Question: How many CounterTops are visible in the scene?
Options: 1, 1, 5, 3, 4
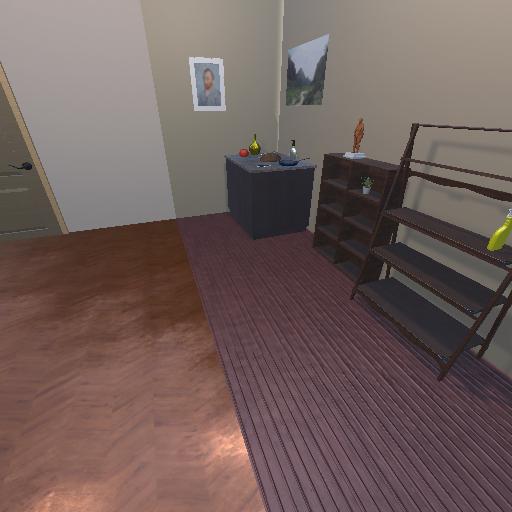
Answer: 1